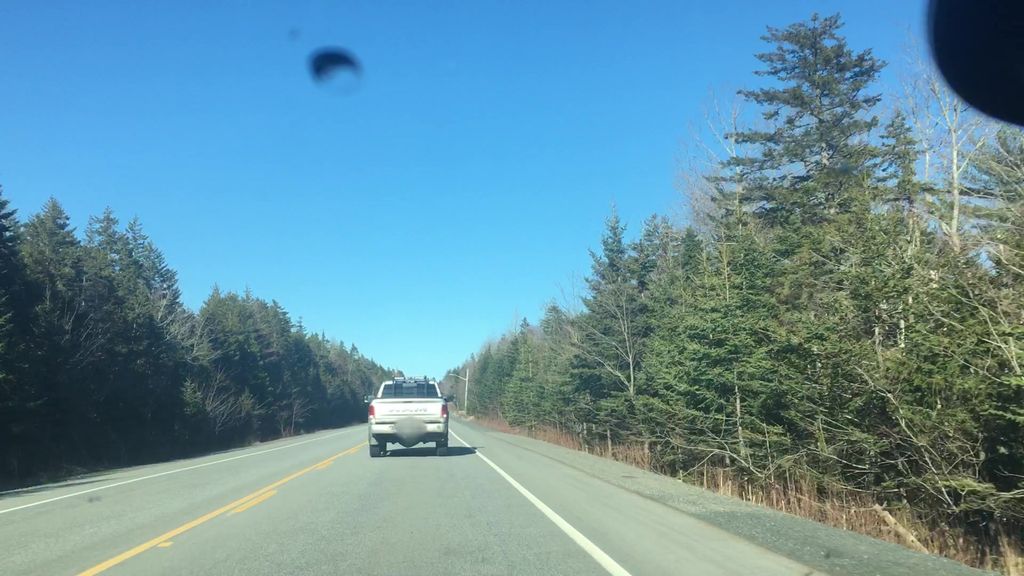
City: halifax